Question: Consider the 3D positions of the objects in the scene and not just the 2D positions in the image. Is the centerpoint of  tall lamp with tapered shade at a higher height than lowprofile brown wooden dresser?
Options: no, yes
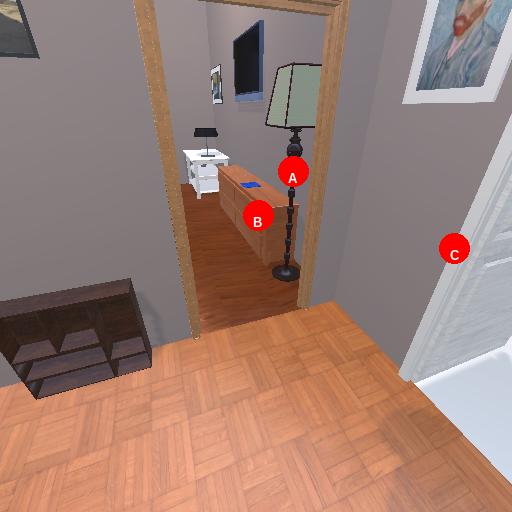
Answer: no